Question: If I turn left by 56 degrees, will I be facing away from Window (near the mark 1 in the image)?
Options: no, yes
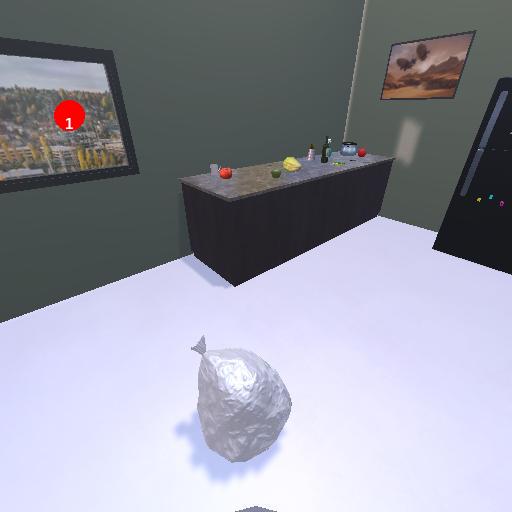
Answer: no